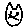
Label: cat